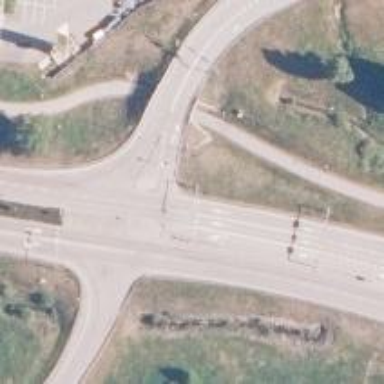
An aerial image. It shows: Asphalt trunk link road.